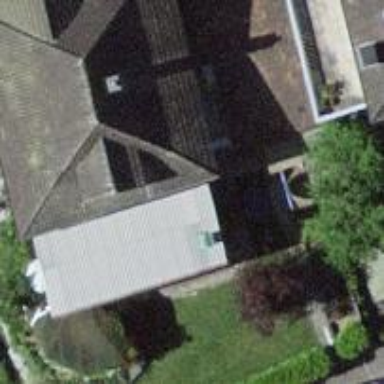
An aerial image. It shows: Garage.